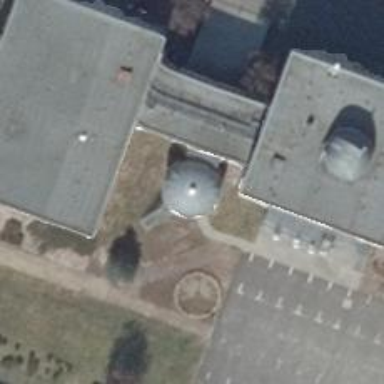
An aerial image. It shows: Planetarium.